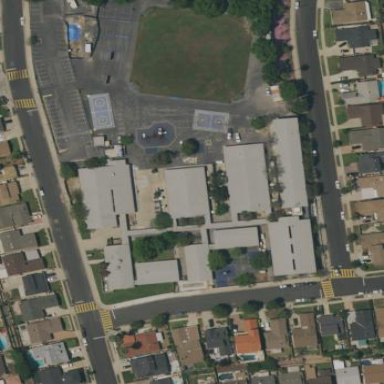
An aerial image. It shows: School.